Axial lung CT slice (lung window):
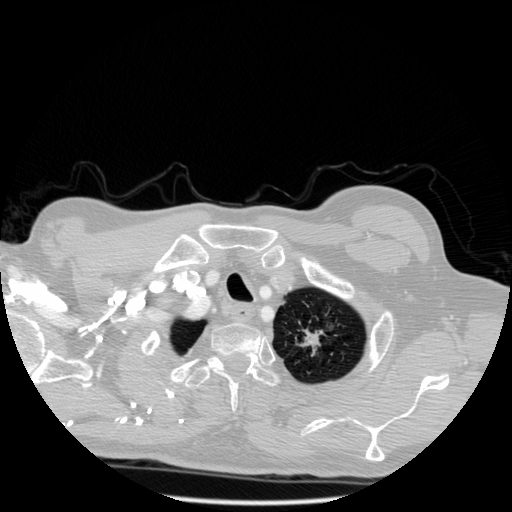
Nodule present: yes
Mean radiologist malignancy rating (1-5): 4.667